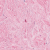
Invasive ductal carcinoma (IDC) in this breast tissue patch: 0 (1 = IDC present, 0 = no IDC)